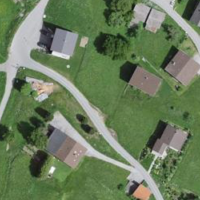
EUNIS habitat code: 55
Species observed at this site:
Leontopodium nivale